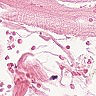
Metastatic tissue present: no